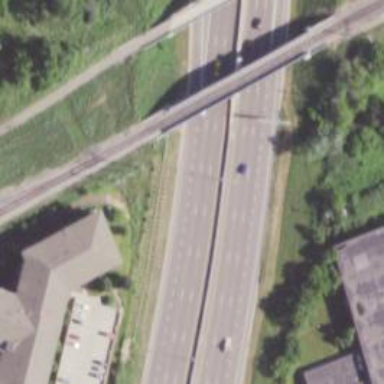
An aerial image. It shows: Motorway junction.